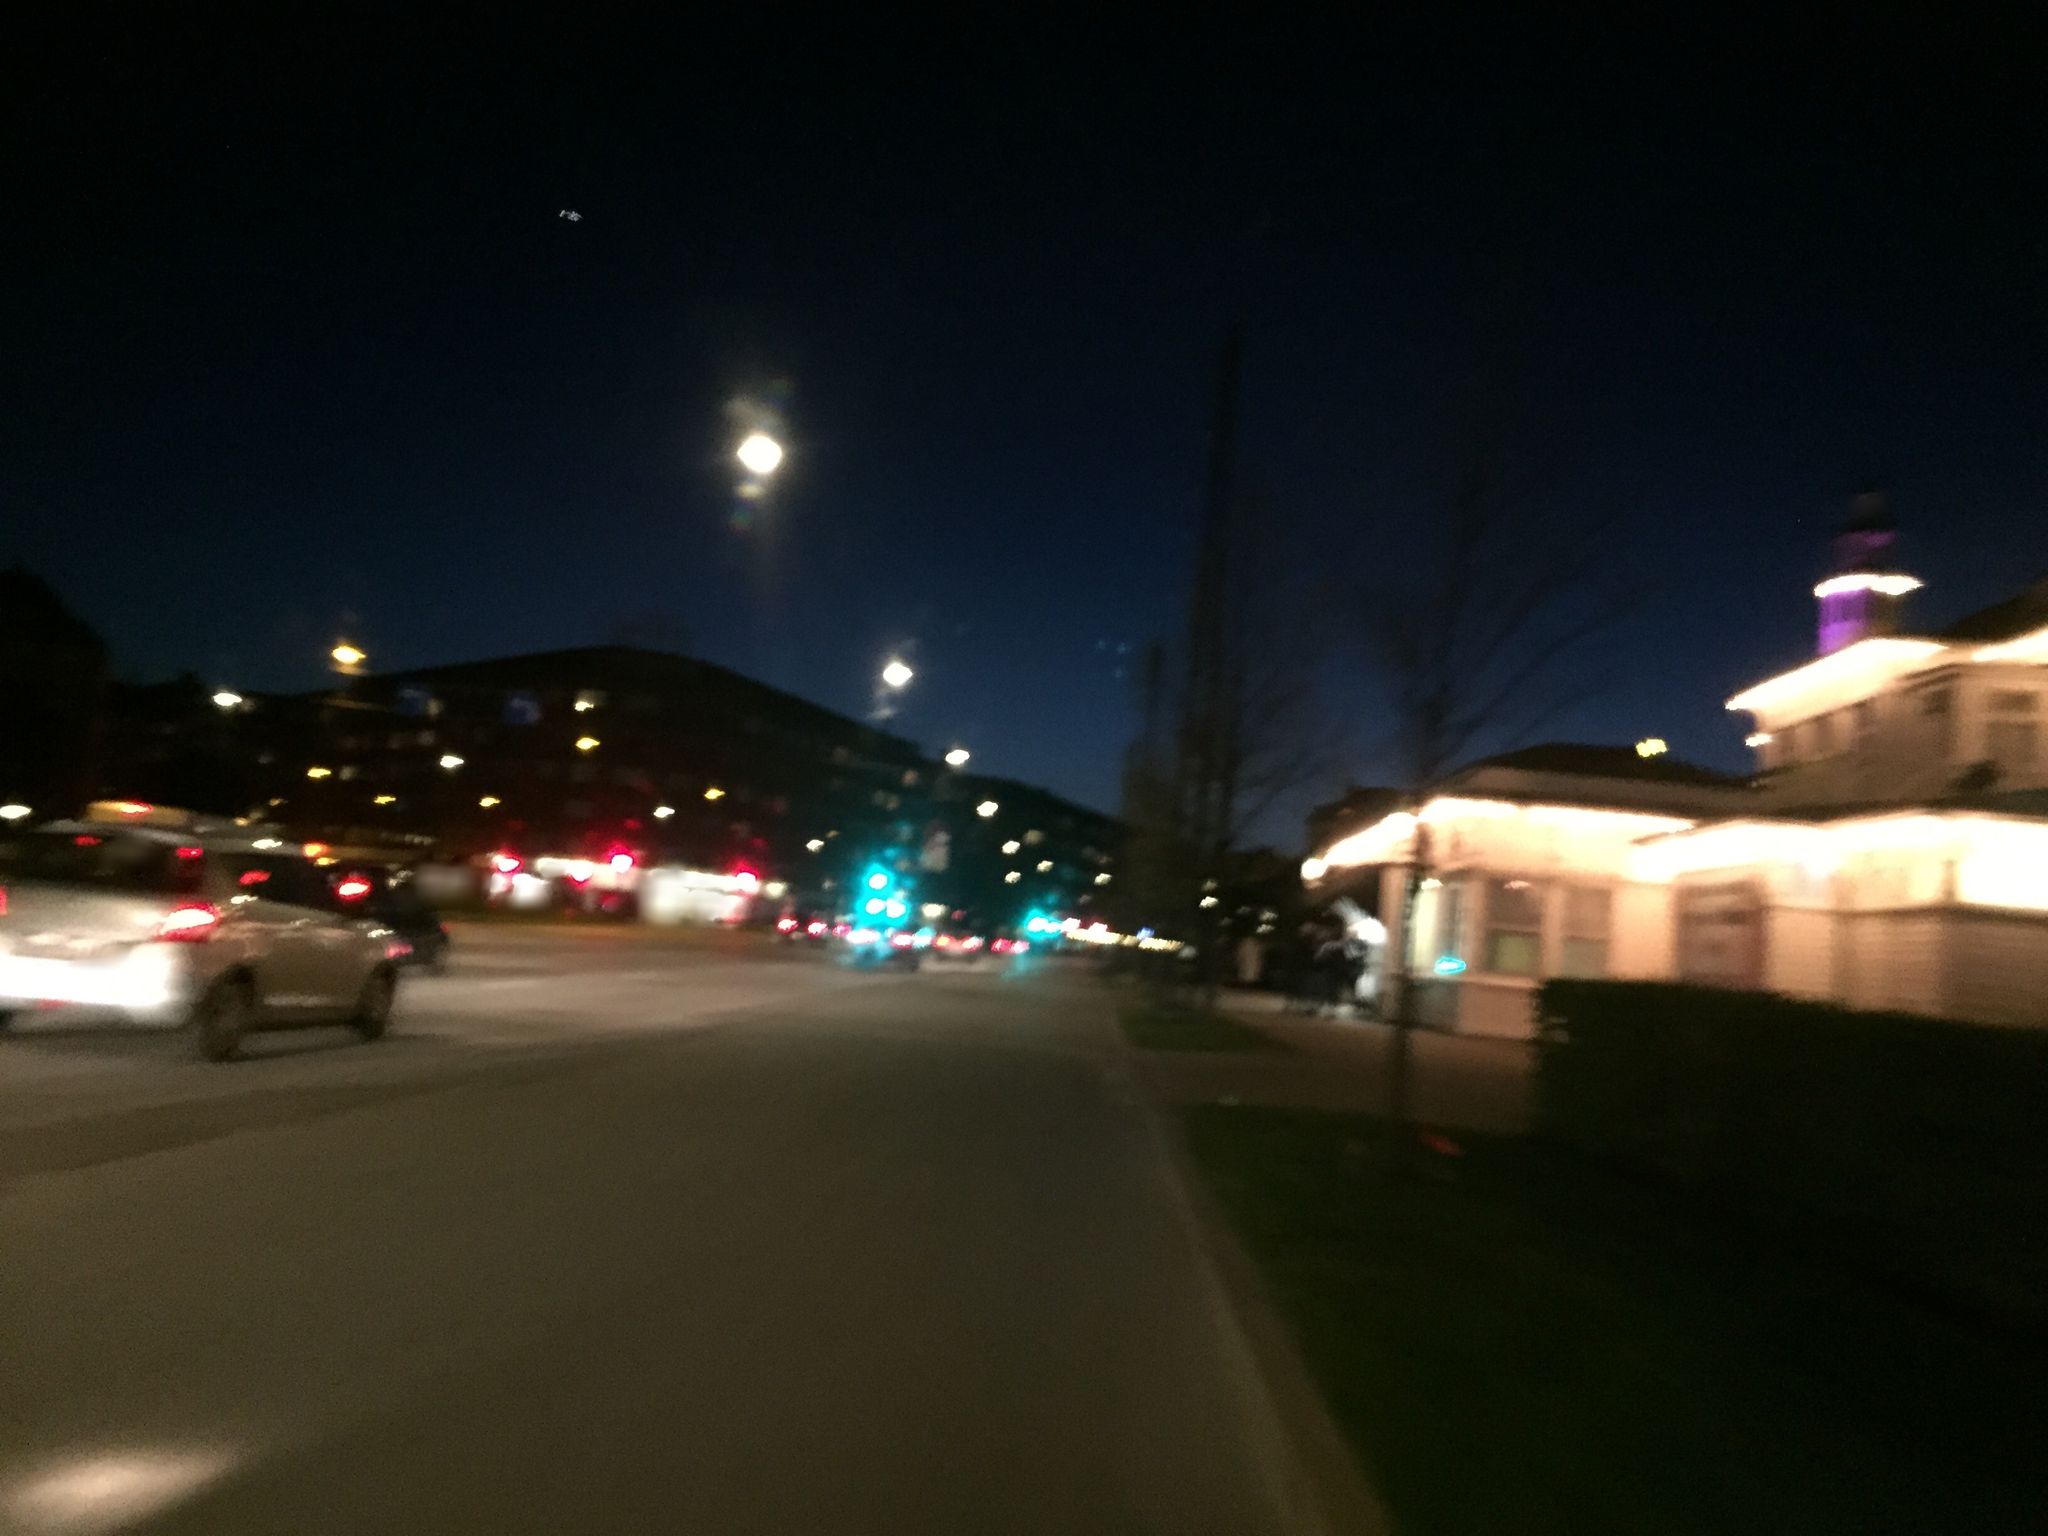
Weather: clear
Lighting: night
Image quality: slightly poor
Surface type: driving surface
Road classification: cycleway
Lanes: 3
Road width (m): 4.25
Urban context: urban centre
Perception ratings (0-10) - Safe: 1.79, Lively: 8.64, Beautiful: 3.58, Boring: 3.2, Depressing: 3.89, Wealthy: 6.75